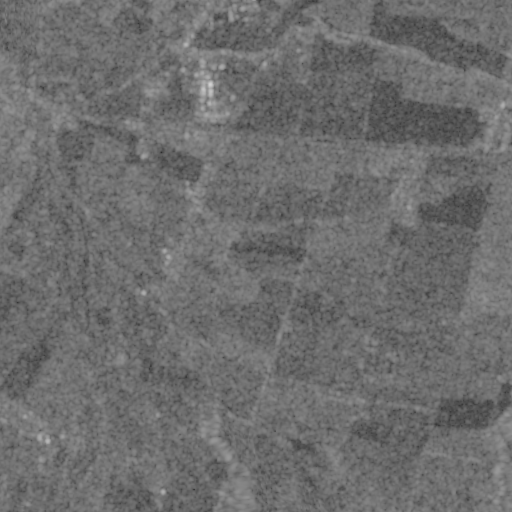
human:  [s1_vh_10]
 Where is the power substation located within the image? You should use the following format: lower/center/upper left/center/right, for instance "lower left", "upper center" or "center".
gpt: The power substation is located in the upper left of the image.
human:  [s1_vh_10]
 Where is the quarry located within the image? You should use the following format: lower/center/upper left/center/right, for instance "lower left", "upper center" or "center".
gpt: There is no quarry in the image.

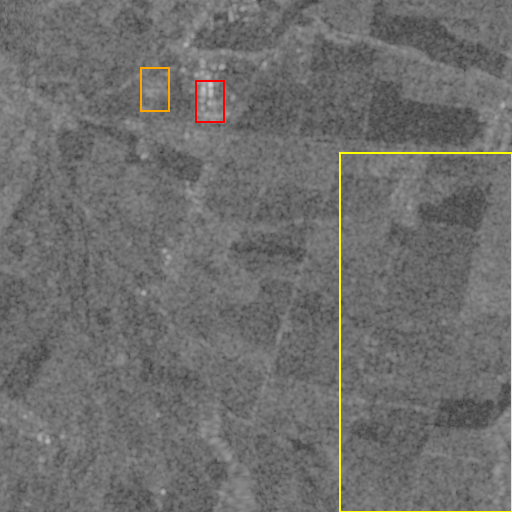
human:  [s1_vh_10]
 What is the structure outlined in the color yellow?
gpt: The structure outlined in yellow is a crop field.
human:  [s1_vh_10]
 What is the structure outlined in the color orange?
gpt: The structure outlined in orange is a power substation.
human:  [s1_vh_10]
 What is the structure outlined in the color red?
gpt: The structure outlined in red is a building.
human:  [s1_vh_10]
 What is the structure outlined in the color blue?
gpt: There is no blue outline.